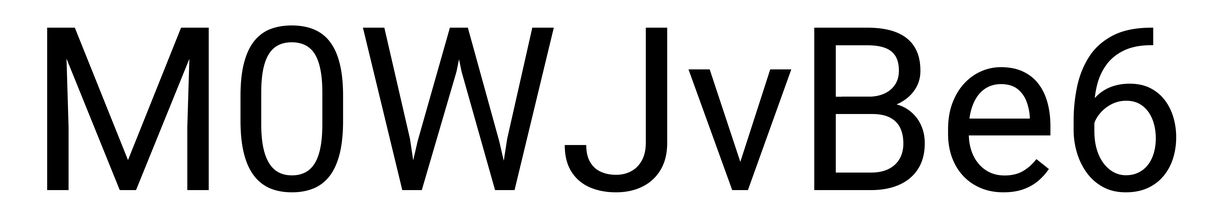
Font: Roboto_Regular